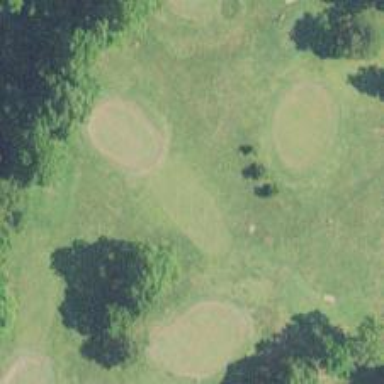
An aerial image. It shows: View of golf hole.